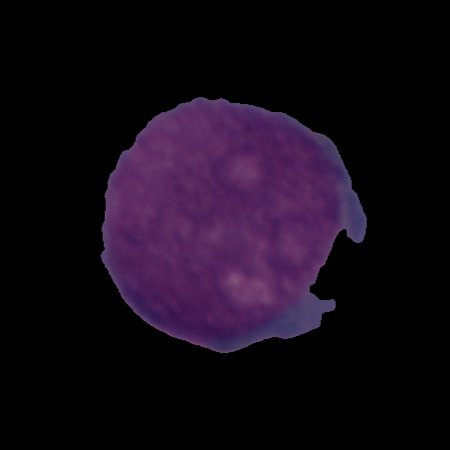
Label: cancer